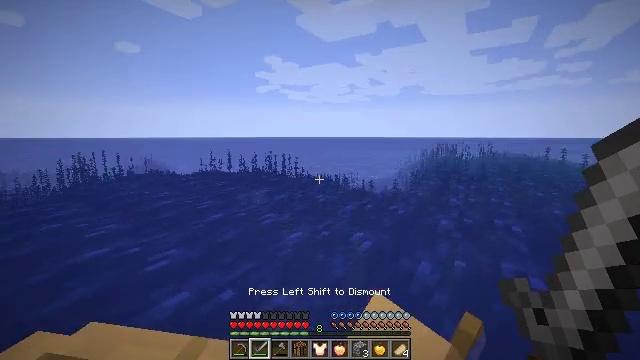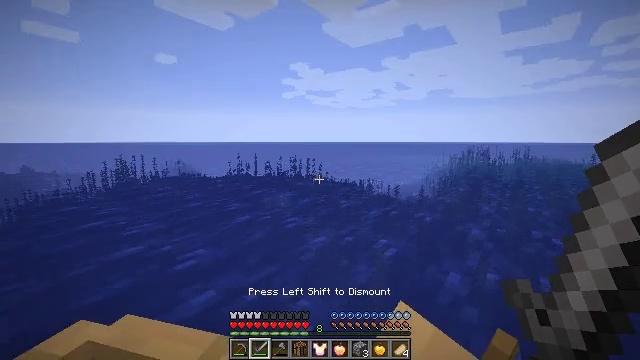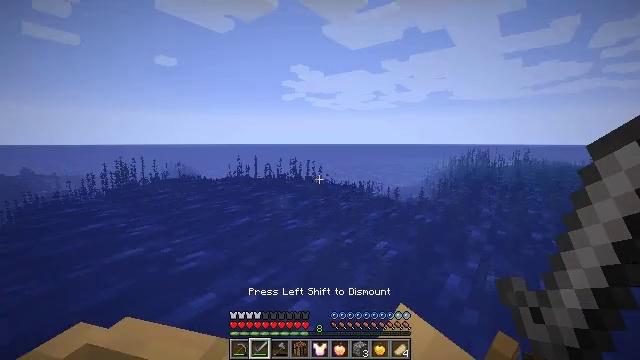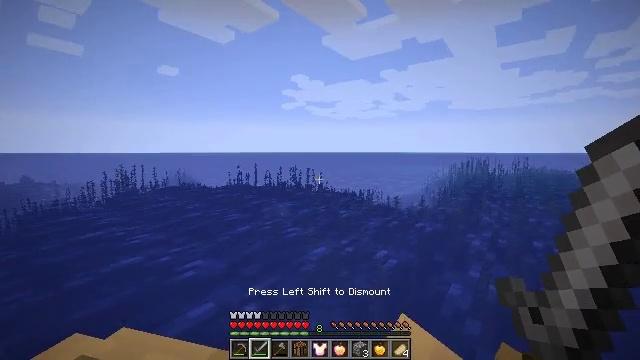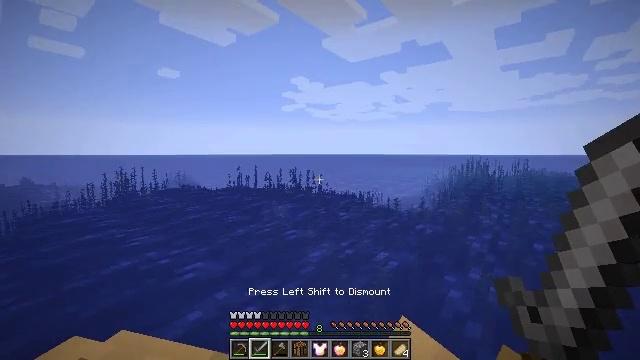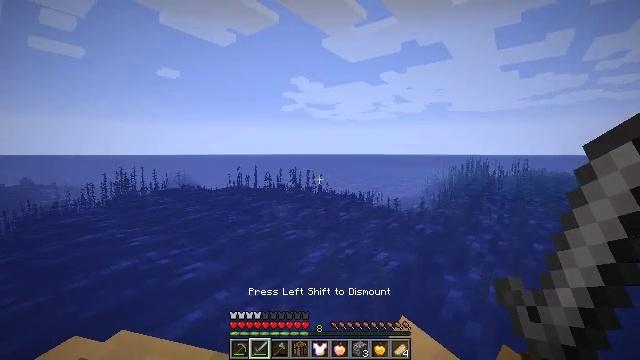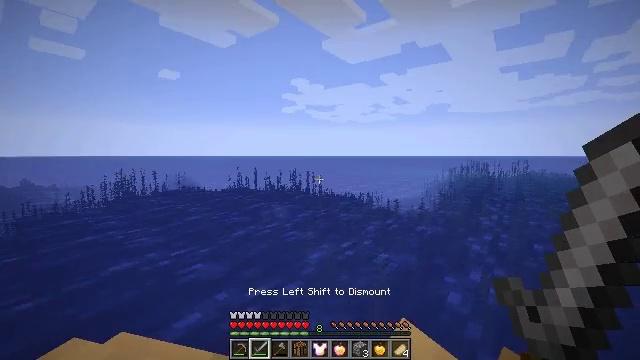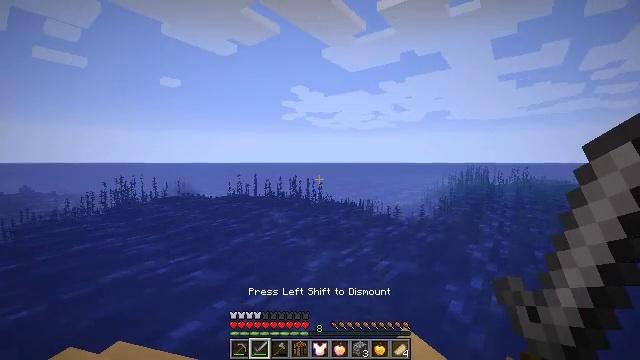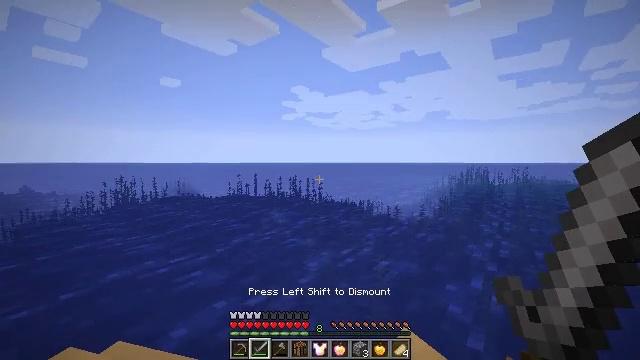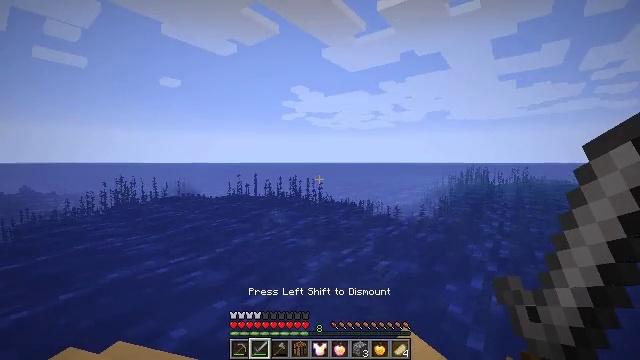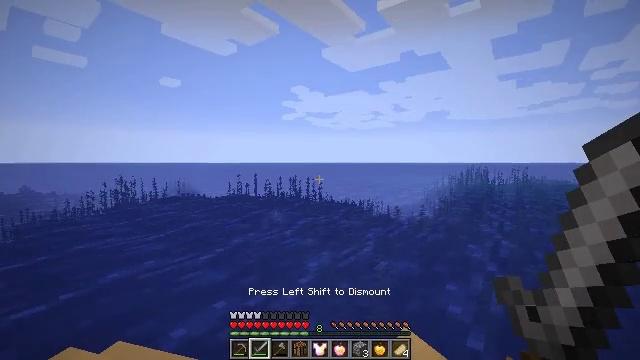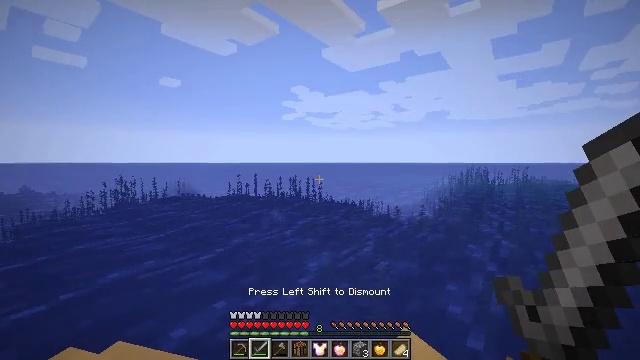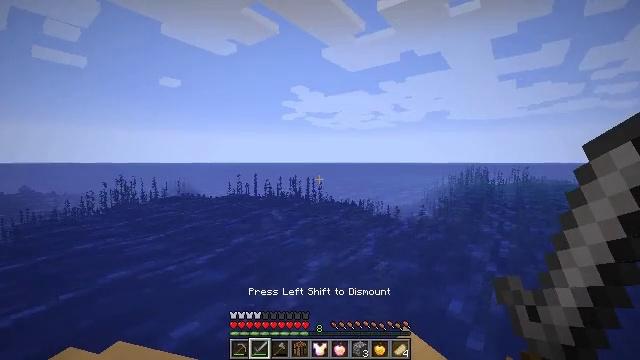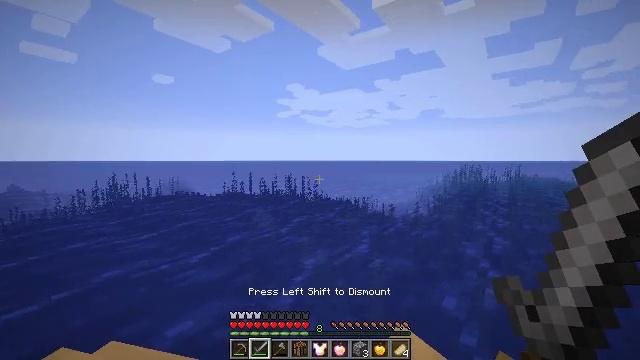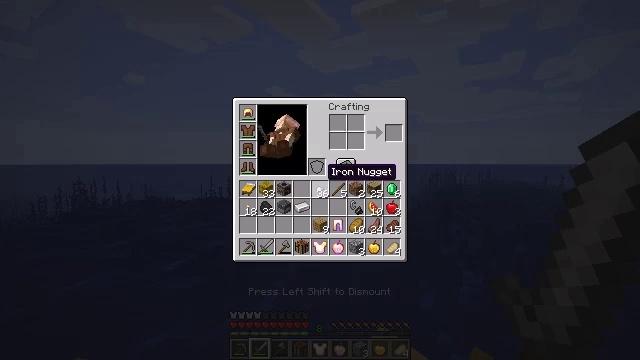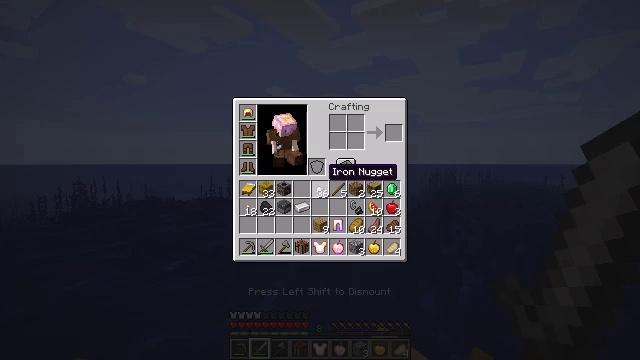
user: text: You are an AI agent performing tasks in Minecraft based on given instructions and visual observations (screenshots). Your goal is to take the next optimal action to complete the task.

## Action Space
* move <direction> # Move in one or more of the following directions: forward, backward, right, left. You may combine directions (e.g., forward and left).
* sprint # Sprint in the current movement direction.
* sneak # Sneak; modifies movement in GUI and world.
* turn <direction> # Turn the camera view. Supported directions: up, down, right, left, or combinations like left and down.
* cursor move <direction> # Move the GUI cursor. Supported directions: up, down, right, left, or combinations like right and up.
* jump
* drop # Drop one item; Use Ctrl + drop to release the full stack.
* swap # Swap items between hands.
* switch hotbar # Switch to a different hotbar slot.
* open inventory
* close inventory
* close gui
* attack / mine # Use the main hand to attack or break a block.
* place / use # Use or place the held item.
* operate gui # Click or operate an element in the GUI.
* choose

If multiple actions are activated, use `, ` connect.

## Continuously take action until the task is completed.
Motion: motion action
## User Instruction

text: Drop a leather chestplate.
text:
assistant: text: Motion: turn left and up
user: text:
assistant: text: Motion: turn left
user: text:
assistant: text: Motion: turn left and up
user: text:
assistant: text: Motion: turn left
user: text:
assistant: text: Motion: turn left
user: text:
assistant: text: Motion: turn left
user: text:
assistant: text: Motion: turn up
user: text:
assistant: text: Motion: no_op
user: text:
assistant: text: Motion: no_op
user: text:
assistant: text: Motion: no_op
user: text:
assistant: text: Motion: no_op
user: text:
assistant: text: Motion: no_op
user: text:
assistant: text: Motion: turn right
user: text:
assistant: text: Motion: turn right, open inventory
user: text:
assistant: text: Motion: open inventory
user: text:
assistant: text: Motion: open inventory
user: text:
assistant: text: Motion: no_op
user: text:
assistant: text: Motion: no_op
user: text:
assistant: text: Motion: cursor move right
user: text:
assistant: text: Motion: cursor move right
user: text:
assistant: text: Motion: cursor move right
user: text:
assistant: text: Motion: no_op
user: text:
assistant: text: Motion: no_op
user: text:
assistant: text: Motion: no_op
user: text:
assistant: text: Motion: no_op
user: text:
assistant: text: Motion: no_op
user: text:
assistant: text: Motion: no_op
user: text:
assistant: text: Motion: cursor move left
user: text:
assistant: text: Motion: no_op
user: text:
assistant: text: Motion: no_op